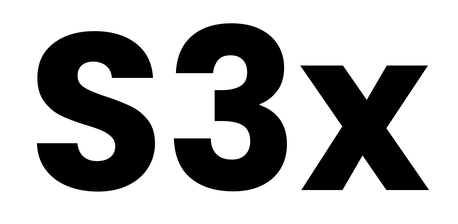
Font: Poppins-Bold